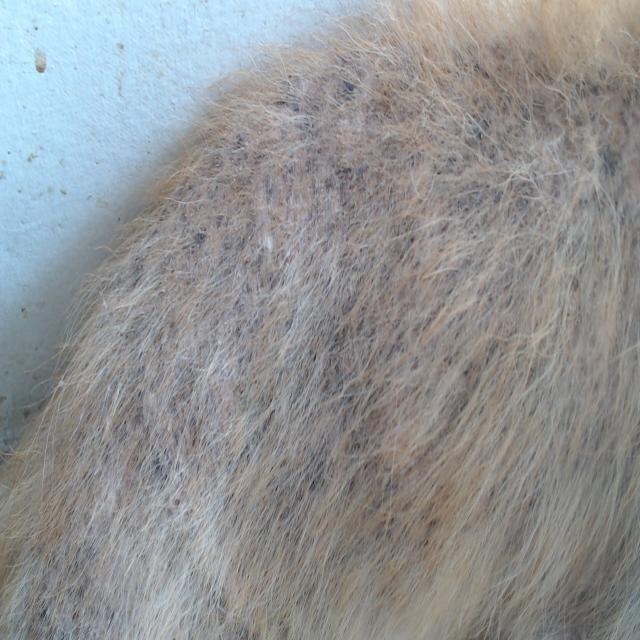
Canine demodicosis (Demodex mange) — caused by Demodex canis mites. Presents with alopecia, follicular papules, pustules, and comedones. Often localized on face and forelimbs.